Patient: sex M, age 34
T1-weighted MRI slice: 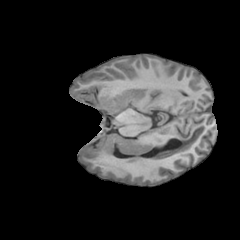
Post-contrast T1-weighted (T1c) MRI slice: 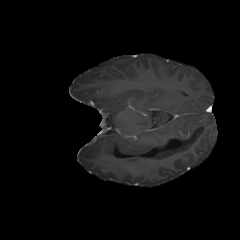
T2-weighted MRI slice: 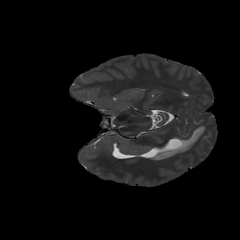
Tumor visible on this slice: no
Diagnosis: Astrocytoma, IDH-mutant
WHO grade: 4